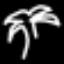
Label: palm tree